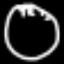
Label: clock